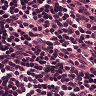
Metastatic tissue present: no